Interaction volume radius: 5 \u00c5
Interaction volume height: 35 \u00c5
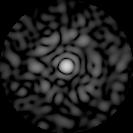
Disorder parameter: 0.792